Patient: sex M, age 55
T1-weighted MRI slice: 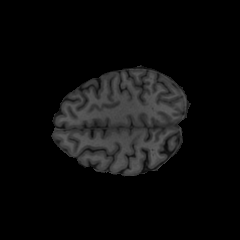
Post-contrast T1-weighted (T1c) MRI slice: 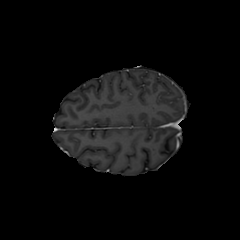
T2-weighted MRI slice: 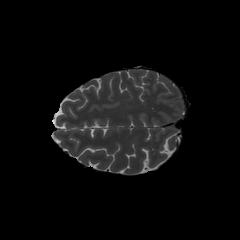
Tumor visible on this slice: yes
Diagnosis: Glioblastoma, IDH-wildtype
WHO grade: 4